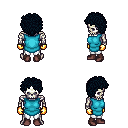
a pixel art fantasy rpg character, male body template, skeleton, teal tunic, white pants, raven curly afro hairstyle, gold gloves, maroon shoes, four views (front, back, left, right), 2x2 character sprite sheet, small pixel art, hard edges, no anti-aliasing